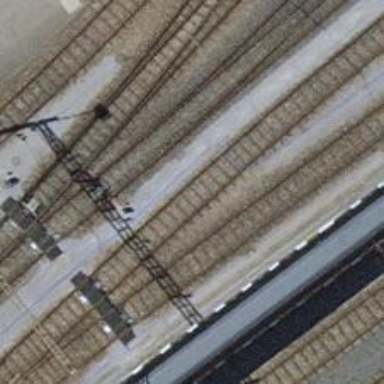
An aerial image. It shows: Single-track electrified railway service yard with contact line for trains.